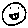
Label: smiley face